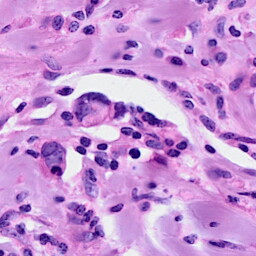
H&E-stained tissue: Breast